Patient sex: M
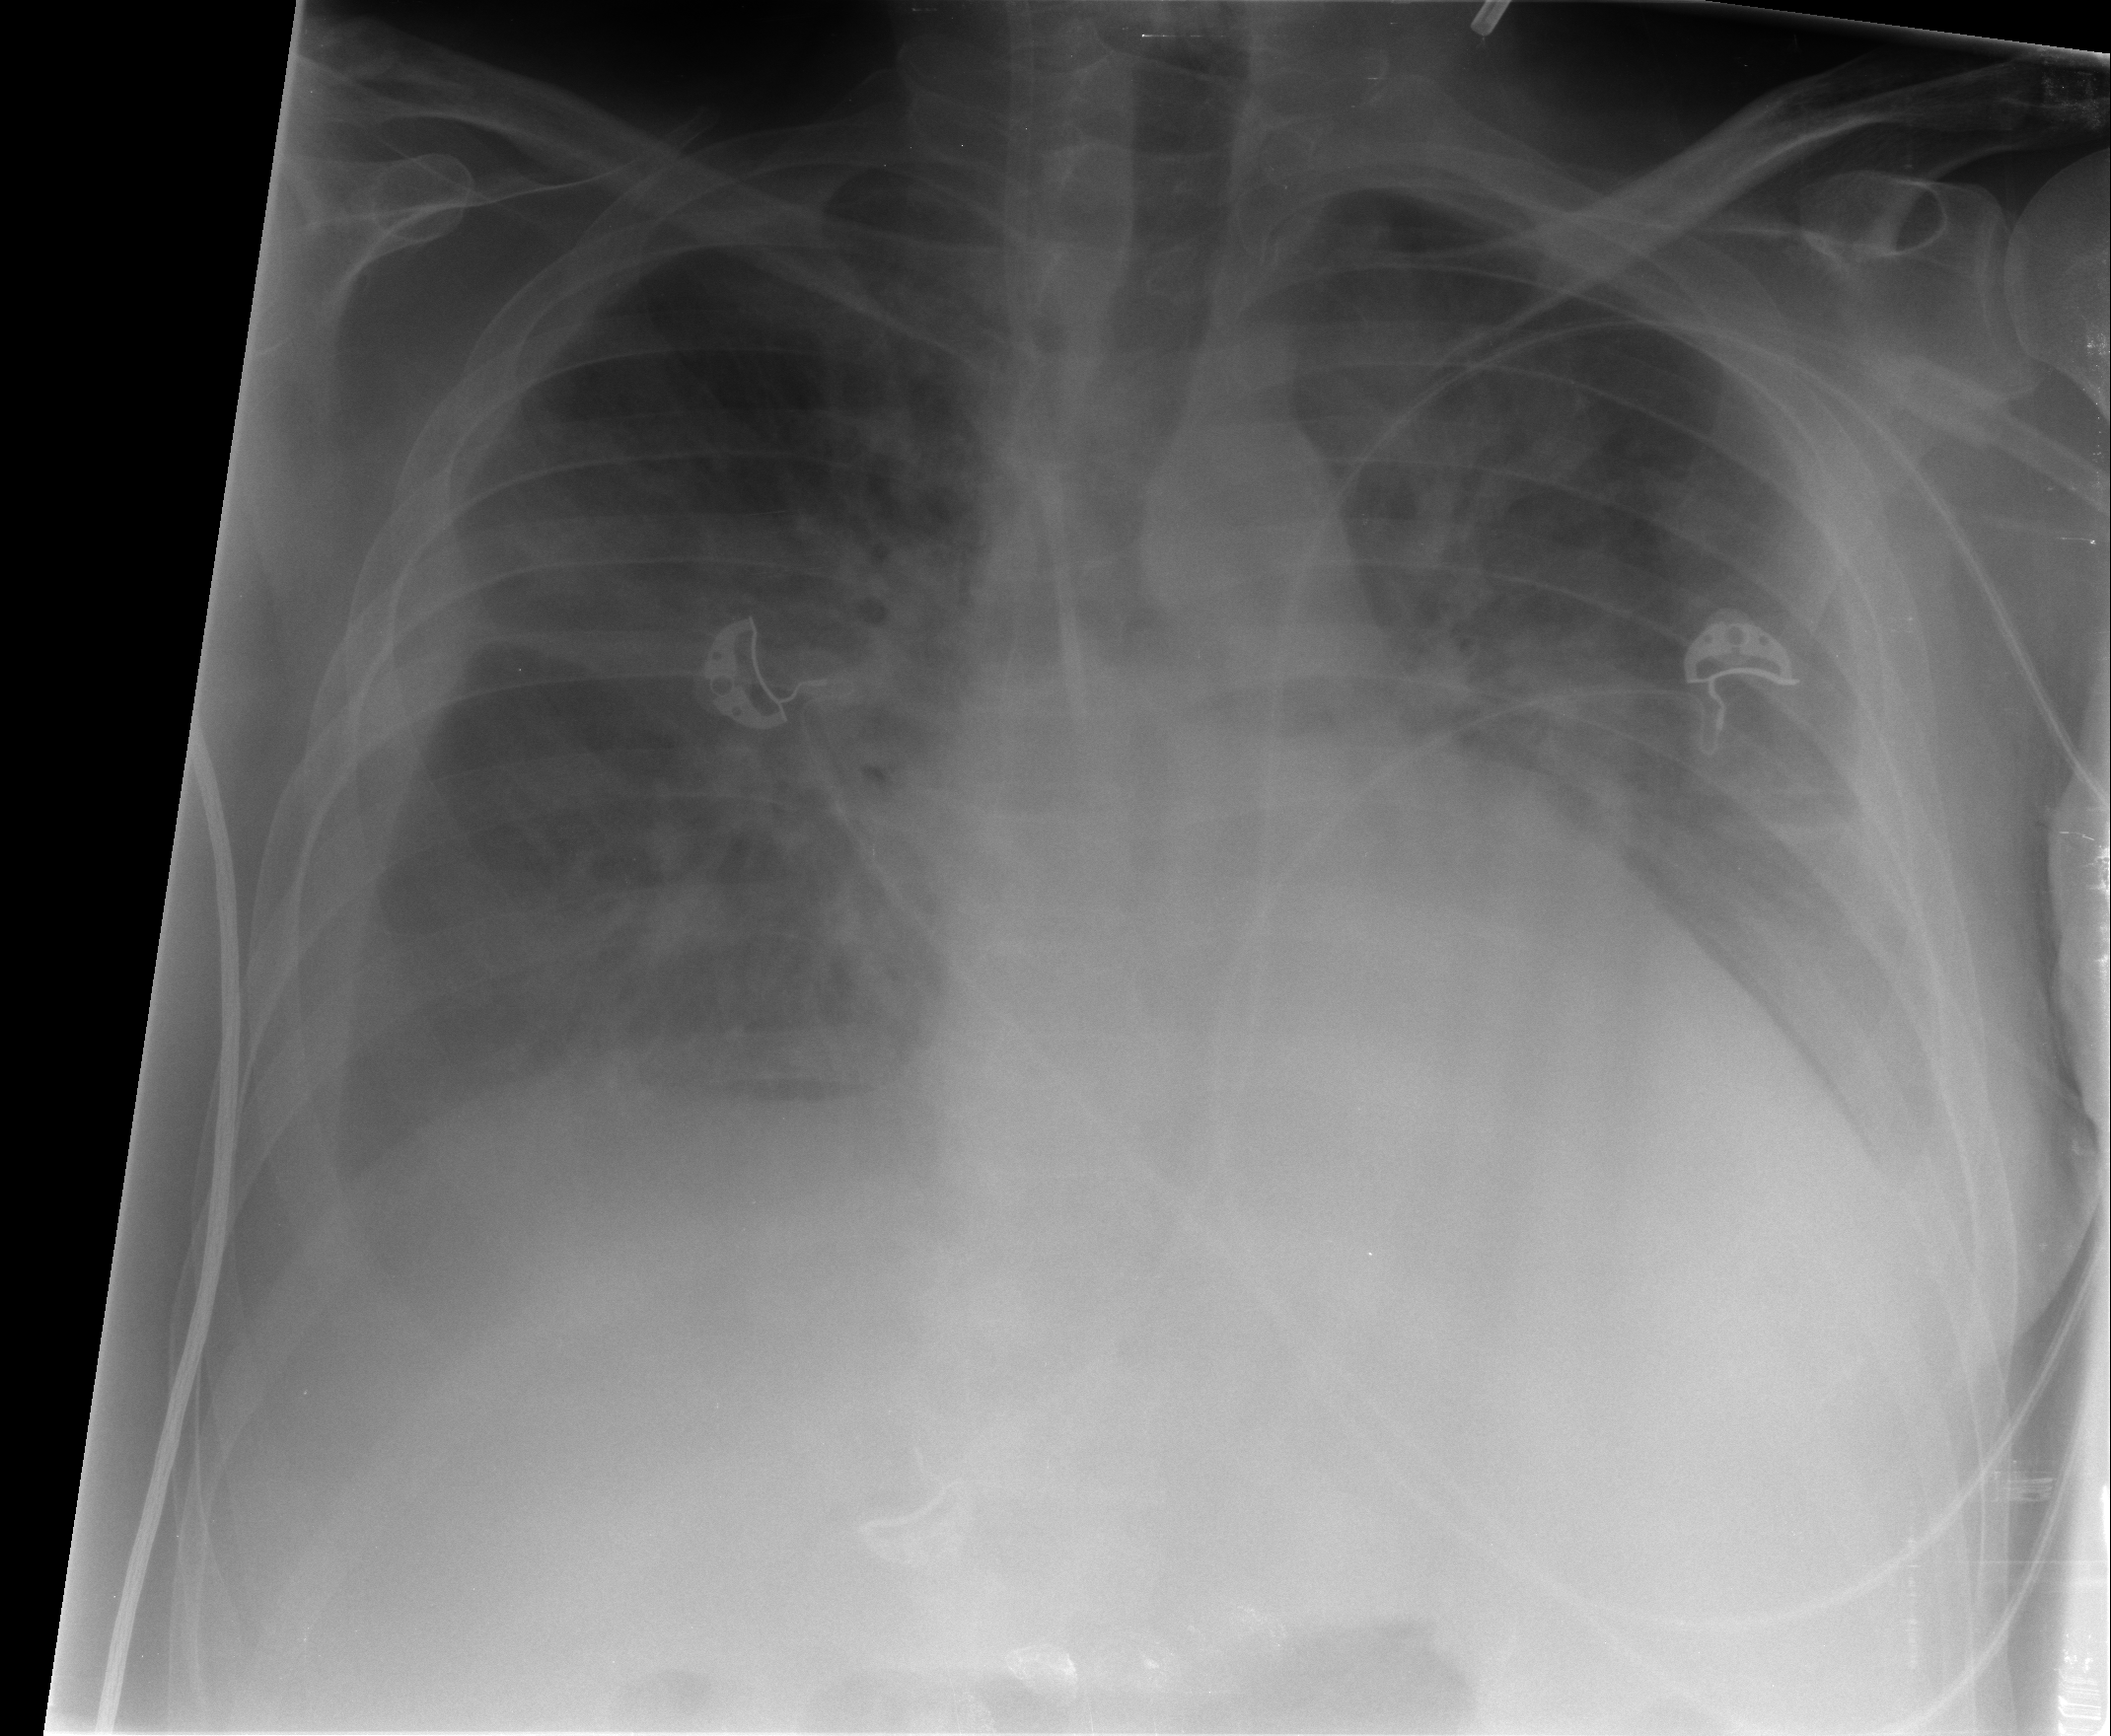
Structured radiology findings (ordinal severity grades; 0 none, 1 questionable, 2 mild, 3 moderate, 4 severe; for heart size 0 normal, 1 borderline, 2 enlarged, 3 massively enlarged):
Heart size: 2
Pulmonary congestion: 2
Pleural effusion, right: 1
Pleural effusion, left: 2
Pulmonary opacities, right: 2
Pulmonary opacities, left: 2
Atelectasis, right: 1
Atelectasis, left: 2